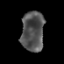
Tissue: prostate
Cell type: Myeloid cells
Senescence score: 0.2702
Nuclear area (px): 892
Mean DAPI intensity: 84.29